Question: I am trying to make the last 'QPushButton' visible by using method 'QScrollArea().ensureWidgetVisible()', but as you can see this method doesn't scroll till the last 'QPushButton'.
Example

Could you please assist and solve my issue perhaps issue with ? thank you in advance.
'''
import sys
from PyQt5.QtCore import *
from PyQt5.QtGui import *
from PyQt5.QtWidgets import *
class Widget(QWidget):
def __init__(self, parent= None):
super(Widget, self).__init__()
self.setFixedHeight(200)
#Container Widget
widget = QWidget()
#Layout of Container Widget
layout = QVBoxLayout(self)
for _ in range(20):
btn = QPushButton("test")
layout.addWidget(btn)
widget.setLayout(layout)
#Scroll Area Properties
scroll = QScrollArea()
scroll.setVerticalScrollBarPolicy(Qt.ScrollBarAlwaysOn)
scroll.setHorizontalScrollBarPolicy(Qt.ScrollBarAlwaysOff)
scroll.setWidgetResizable(False)
scroll.setWidget(widget)
# print(scroll.verticalScrollBar().maximum())
# vbar = scroll.verticalScrollBar()
# vbar.setValue(vbar.maximum())
#vbar.setValue(vbar.maximum())
#Scroll Area Layer add
vLayout = QVBoxLayout(self)
vLayout.addWidget(scroll)
self.setLayout(vLayout)
# items = (layout.itemAt(i) for i in range(layout.count()))
# for w in items:
# print(w)
print(layout.count())
#scroll.ensureWidgetVisible(layout.itemAt(layout.count()-5).widget(), xMargin=10, yMargin=10 )
scroll.ensureWidgetVisible(layout.itemAt(layout.count()-1).widget() )
print(layout.itemAt(layout.count()-1).widget(),"last widget")
if __name__ == '__main__':
app = QApplication(sys.argv)
dialog = Widget()
dialog.show()
app.exec_()
'''
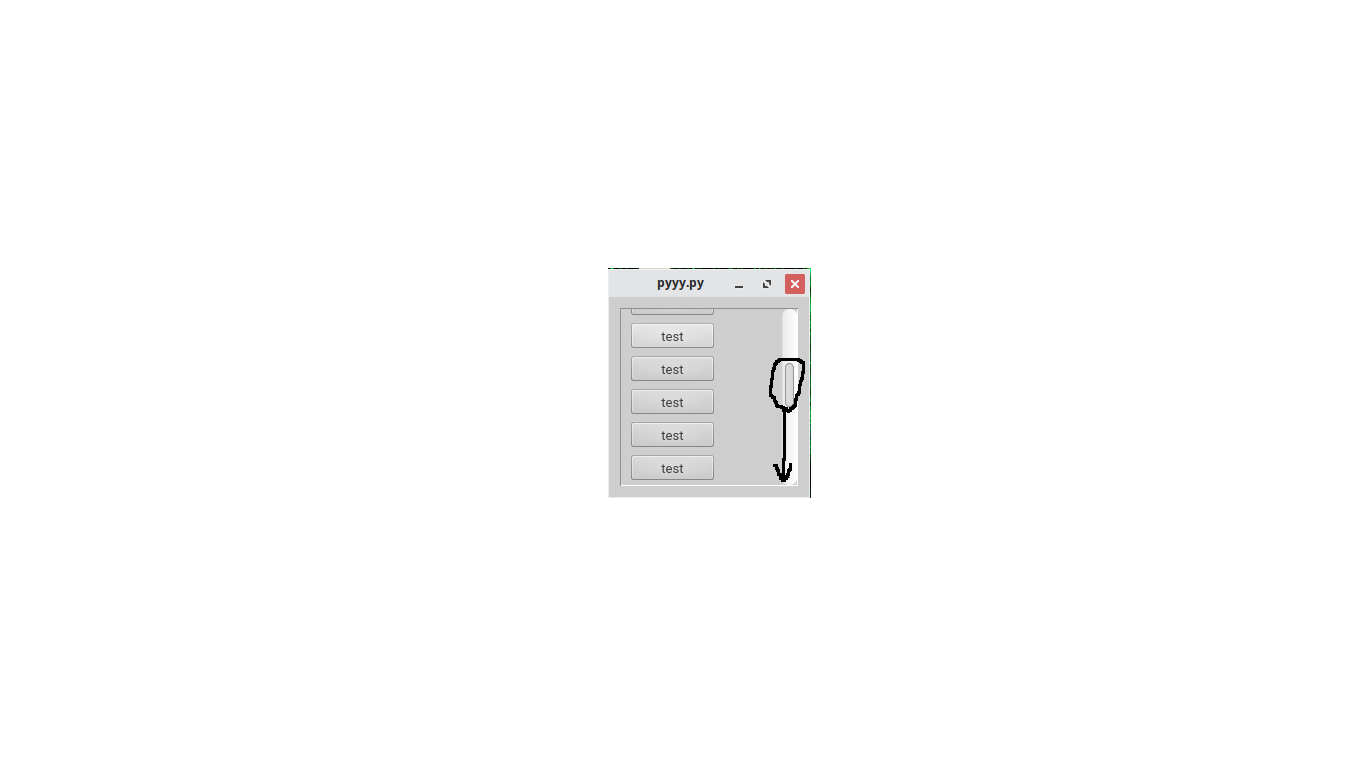
Answer: The problem is that for efficiency reasons widgets sizes are not calculated or updated until they are displayed, in your case the viewport of 'QScrollArea' has not updated its size and therefore moves the scroll to an intermediate position. A possible solution is to use 'QTimer::singleShot()' to call the function 'ensureWidgetVisible()' a moment after it has been displayed:
'''
import sys
from functools import partial
from PyQt5 import QtCore, QtGui, QtWidgets
class Widget(QtWidgets.QWidget):
def __init__(self, parent= None):
super(Widget, self).__init__(parent)
self.setFixedHeight(200)
#Container Widget
widget =QtWidgets.QWidget()
#Layout of Container Widget
layout = QtWidgets.QVBoxLayout(widget)
for _ in range(20):
btn = QtWidgets.QPushButton("test")
layout.addWidget(btn)
scroll = QtWidgets.QScrollArea()
scroll.setVerticalScrollBarPolicy(QtCore.Qt.ScrollBarAlwaysOn)
scroll.setHorizontalScrollBarPolicy(QtCore.Qt.ScrollBarAlwaysOff)
scroll.setWidgetResizable(False)
scroll.setWidget(widget)
#Scroll Area Layer add
vLayout = QtWidgets.QVBoxLayout(self)
vLayout.addWidget(scroll)
last_widget = layout.itemAt(layout.count()-1).widget()
QtCore.QTimer.singleShot(0, partial(scroll.ensureWidgetVisible, last_widget))
if __name__ == '__main__':
app = QtWidgets.QApplication(sys.argv)
dialog = Widget()
dialog.show()
sys.exit(app.exec_())
'''
or simply call 'show()' before:
'''
...
last_widget = layout.itemAt(layout.count()-1).widget()
self.show()
scroll.ensureWidgetVisible(last_widget)
'''